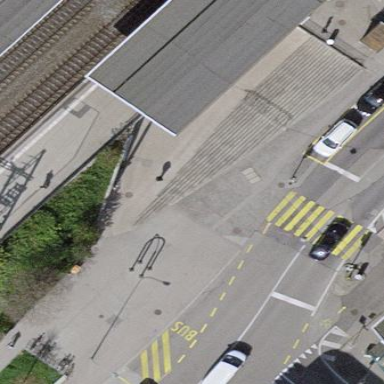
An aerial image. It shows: Pedestrian path with asphalt surface.